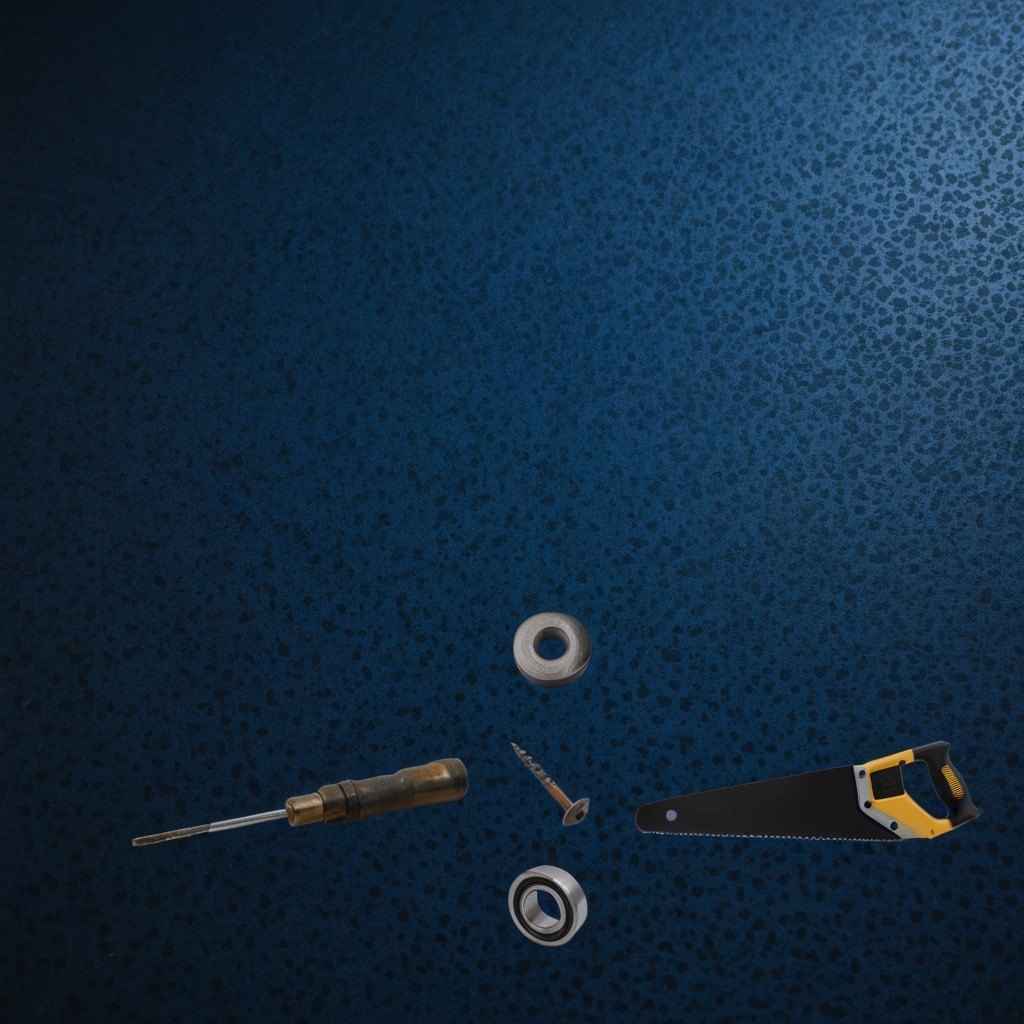
A metal ball bearing, a flat metal washer, a metal machine screw, a handheld metal saw, and a screwdriver are lying on a clean granite tabletop covered with a blue rubber mat inside a workshop at night dim ambient light soft shadows worn but beneath the mat.